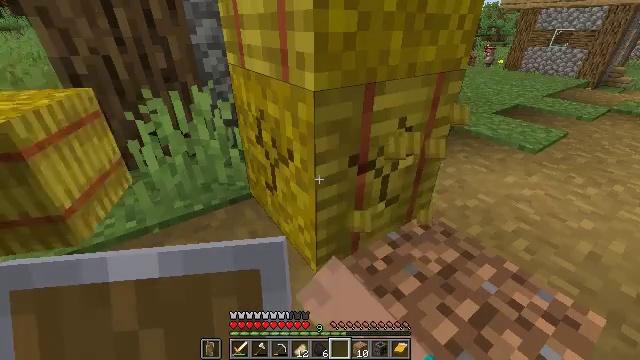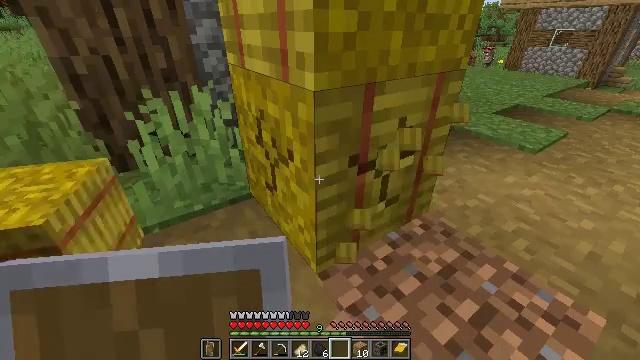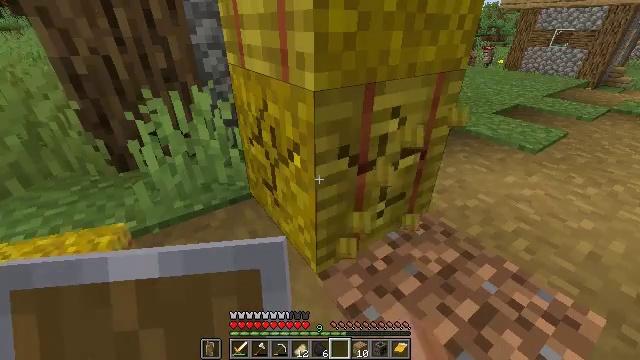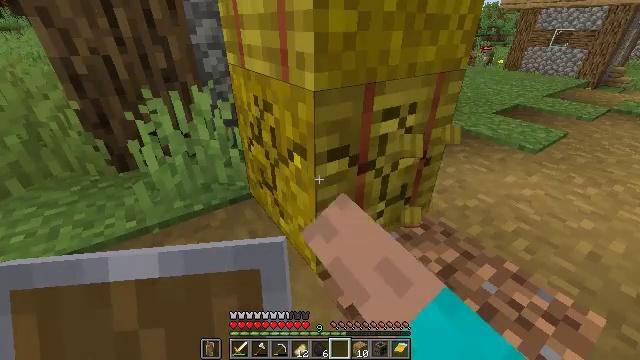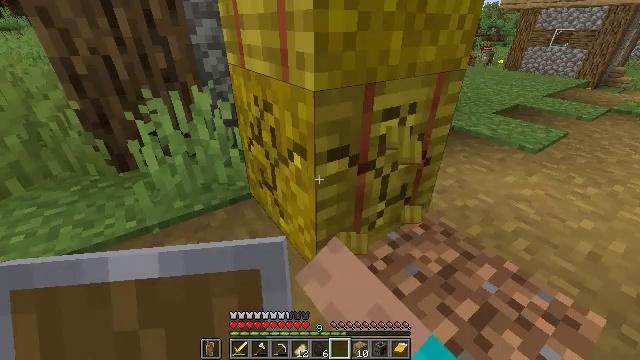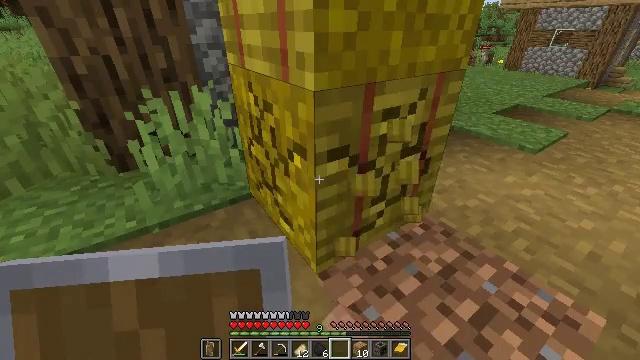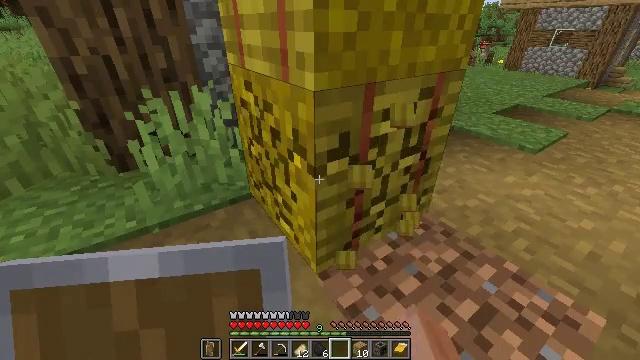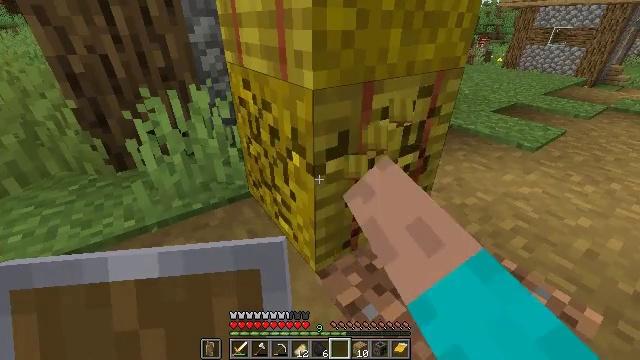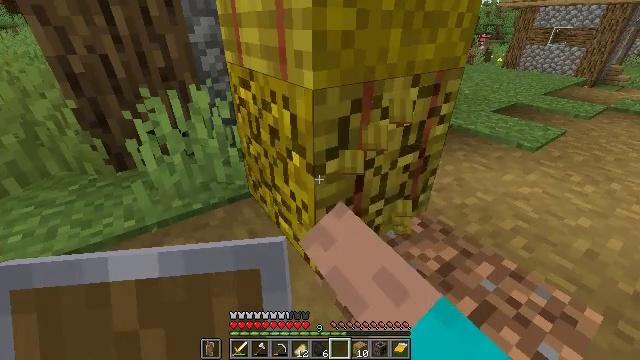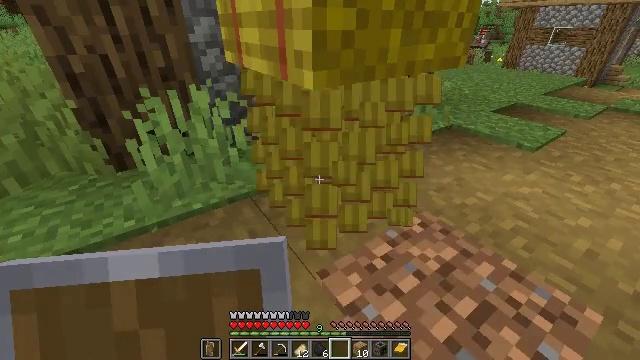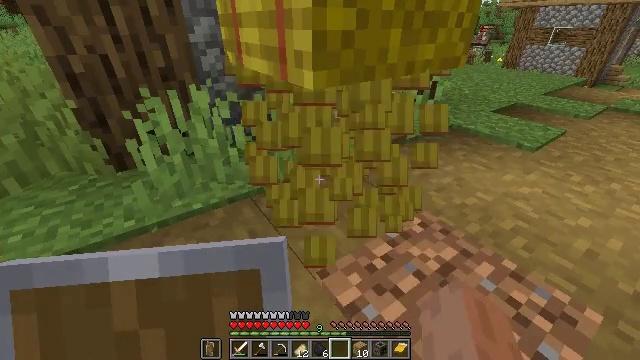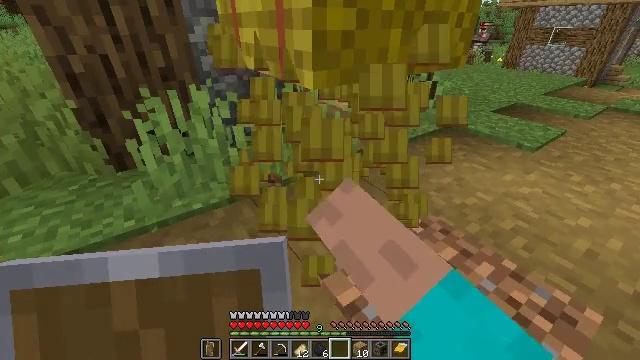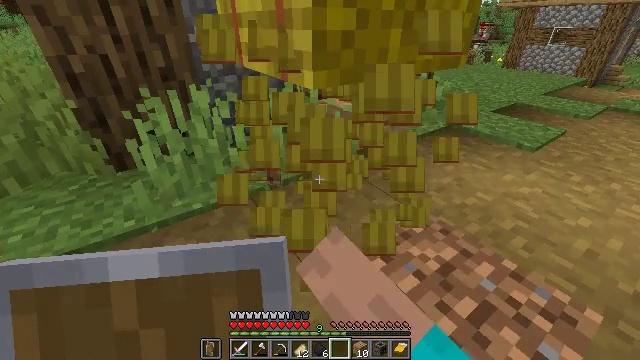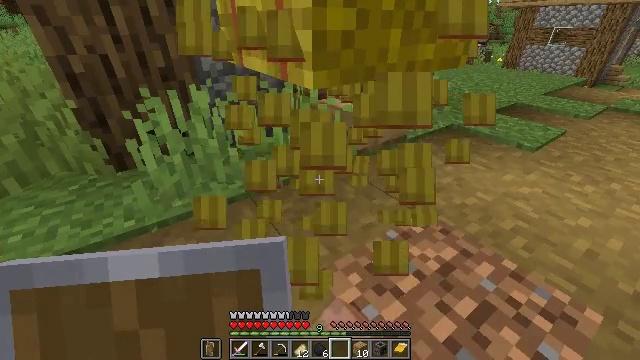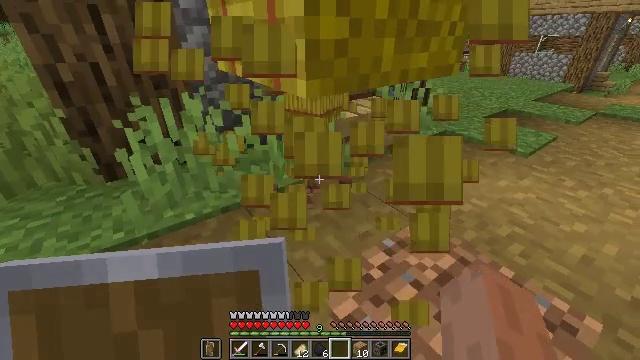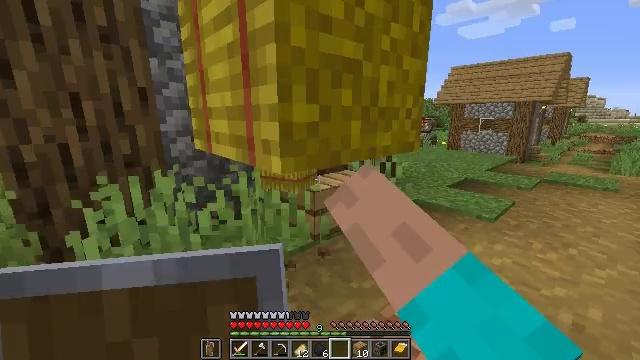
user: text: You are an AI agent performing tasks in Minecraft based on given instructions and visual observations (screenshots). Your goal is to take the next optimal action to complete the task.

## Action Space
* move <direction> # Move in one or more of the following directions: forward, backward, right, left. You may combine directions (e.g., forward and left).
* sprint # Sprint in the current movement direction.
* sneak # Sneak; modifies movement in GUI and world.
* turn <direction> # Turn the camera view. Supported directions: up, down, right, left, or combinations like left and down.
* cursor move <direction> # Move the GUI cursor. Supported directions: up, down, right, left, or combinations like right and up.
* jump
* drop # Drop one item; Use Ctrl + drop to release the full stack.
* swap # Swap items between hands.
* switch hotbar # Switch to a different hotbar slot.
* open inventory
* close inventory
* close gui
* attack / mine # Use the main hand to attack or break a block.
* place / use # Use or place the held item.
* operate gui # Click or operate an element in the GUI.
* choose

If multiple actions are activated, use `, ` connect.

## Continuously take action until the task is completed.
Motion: motion action
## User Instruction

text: Collect a hay block for crafting.
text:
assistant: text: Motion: sneak, attack / mine
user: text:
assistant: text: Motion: sneak, attack / mine
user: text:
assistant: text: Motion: sneak, attack / mine
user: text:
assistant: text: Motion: sneak, attack / mine
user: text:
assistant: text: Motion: sneak, attack / mine
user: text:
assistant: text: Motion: sneak, attack / mine
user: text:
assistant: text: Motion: sneak, attack / mine
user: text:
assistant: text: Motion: sneak, attack / mine
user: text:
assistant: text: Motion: sneak, attack / mine
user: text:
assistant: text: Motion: sneak, attack / mine
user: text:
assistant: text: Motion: sneak, attack / mine
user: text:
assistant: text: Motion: sneak, attack / mine
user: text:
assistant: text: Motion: sneak, attack / mine
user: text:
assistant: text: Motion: move forward, sneak, turn right and up, attack / mine
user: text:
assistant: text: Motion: move forward, sneak, turn right and up, attack / mine
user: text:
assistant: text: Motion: move forward, sneak, turn up, attack / mine
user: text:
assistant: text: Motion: move forward, sneak, turn up, attack / mine
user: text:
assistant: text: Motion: move forward, sneak, attack / mine
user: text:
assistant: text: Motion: sneak, attack / mine
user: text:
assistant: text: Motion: sneak, attack / mine
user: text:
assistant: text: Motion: sneak, attack / mine
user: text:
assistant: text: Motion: sneak, attack / mine
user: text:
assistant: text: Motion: sneak, attack / mine
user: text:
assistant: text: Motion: sneak, attack / mine
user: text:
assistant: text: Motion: sneak, attack / mine
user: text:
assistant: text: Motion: sneak, attack / mine
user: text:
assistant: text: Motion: sneak, attack / mine
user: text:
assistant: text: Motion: sneak, attack / mine
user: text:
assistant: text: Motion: sneak, attack / mine
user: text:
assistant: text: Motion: sneak, attack / mine